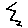
Label: zigzag